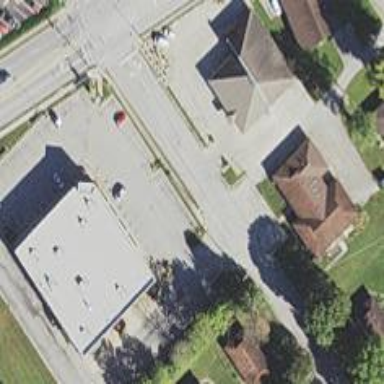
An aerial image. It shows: Building that is pharmacy providing healthcare services.